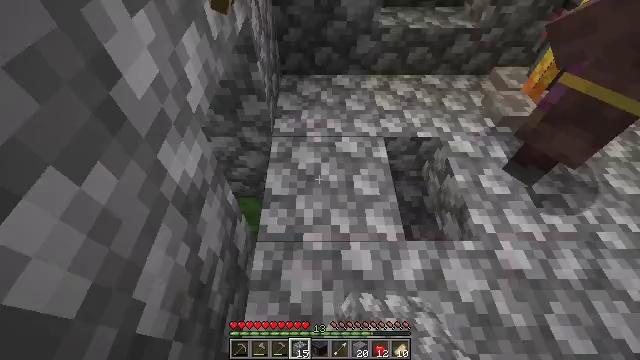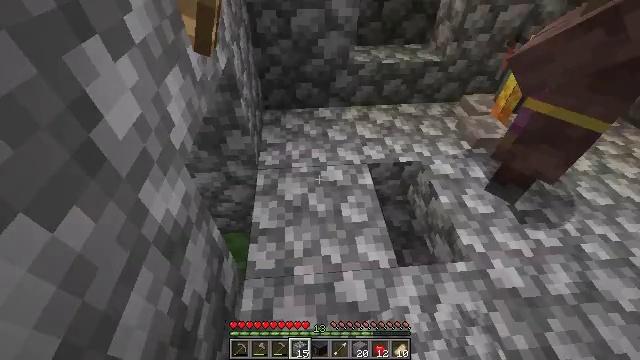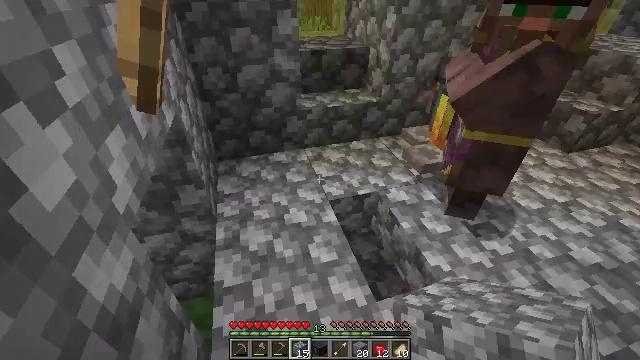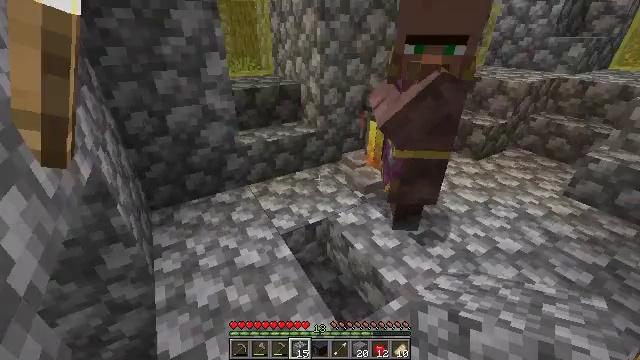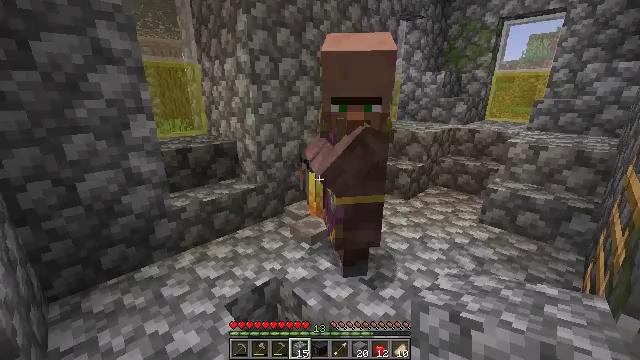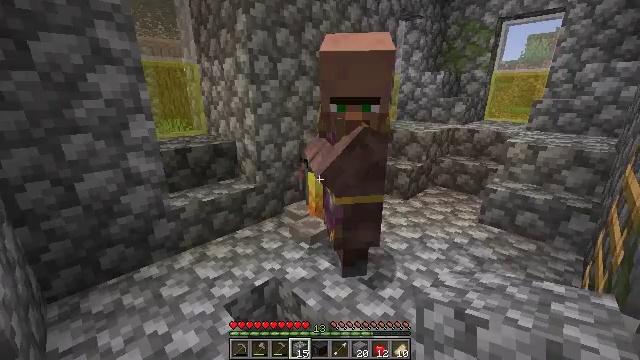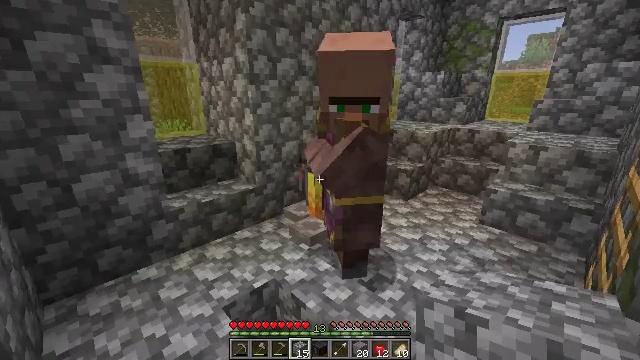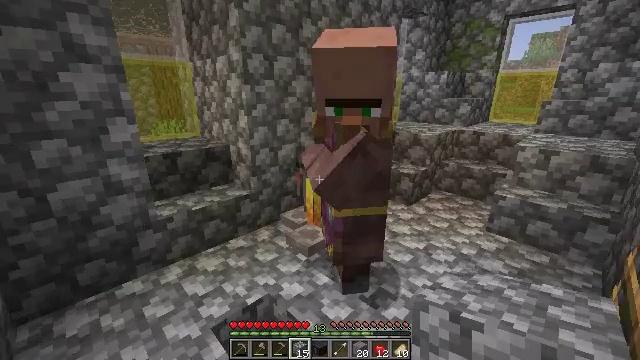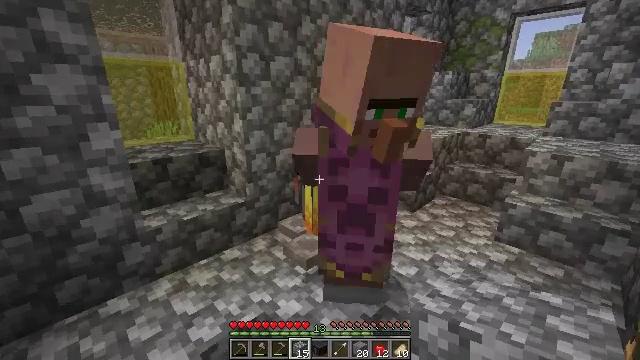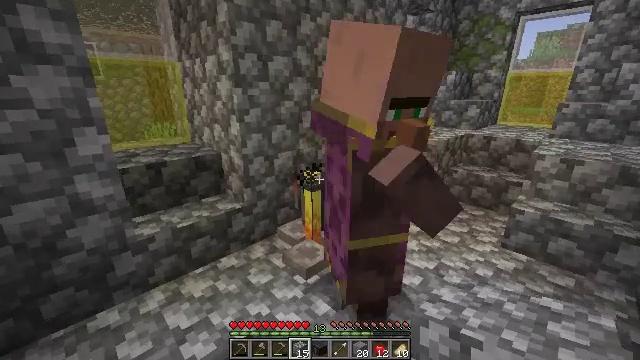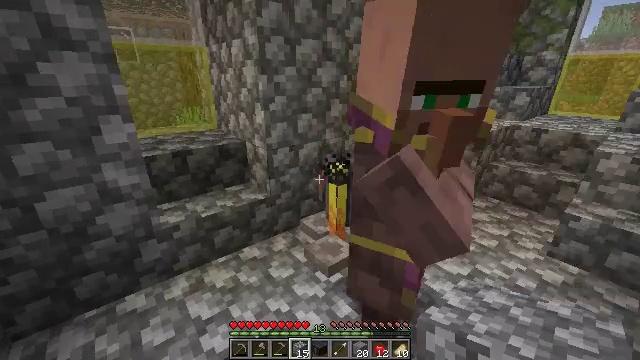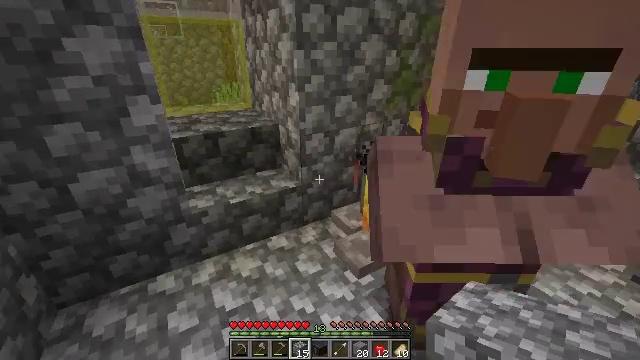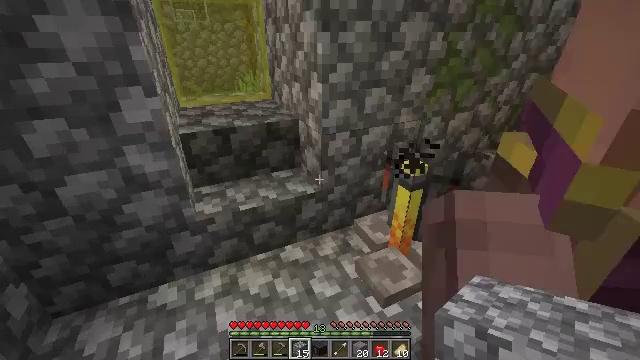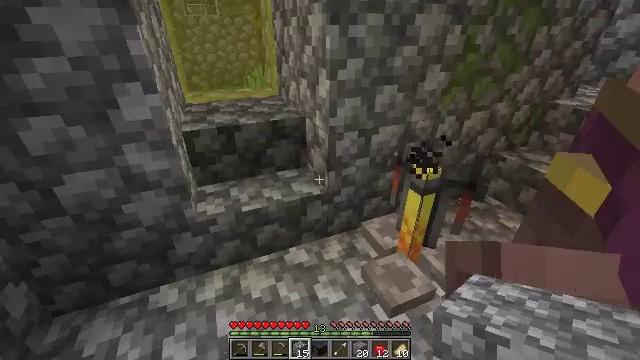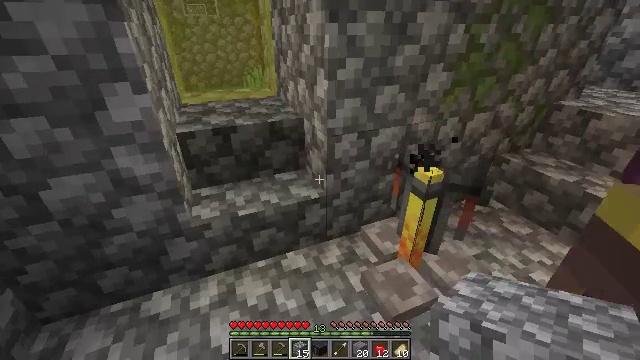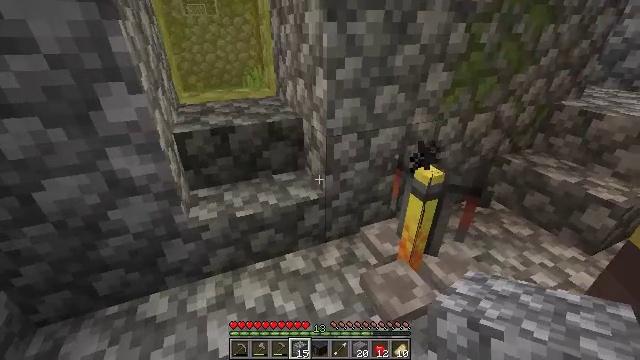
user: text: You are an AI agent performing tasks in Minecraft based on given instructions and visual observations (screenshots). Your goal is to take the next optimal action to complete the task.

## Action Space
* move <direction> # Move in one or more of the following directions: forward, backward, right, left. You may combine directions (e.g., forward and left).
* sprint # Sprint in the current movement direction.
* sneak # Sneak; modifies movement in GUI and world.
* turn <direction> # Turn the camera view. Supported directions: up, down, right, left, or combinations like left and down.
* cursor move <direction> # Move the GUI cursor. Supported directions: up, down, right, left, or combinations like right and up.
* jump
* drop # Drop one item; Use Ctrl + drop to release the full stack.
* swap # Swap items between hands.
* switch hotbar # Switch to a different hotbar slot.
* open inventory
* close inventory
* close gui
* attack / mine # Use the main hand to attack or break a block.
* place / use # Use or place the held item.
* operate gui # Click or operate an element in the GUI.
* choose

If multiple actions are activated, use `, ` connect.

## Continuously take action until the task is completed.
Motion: motion action
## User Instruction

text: Mine the brewing stand from your base.
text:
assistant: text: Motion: turn right and up
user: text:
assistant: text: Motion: turn right and up
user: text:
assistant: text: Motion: turn right and up
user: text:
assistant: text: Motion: turn right and up
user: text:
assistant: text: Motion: no_op
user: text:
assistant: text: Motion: move forward
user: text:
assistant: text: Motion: move forward
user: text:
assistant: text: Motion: move forward
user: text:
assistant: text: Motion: move forward
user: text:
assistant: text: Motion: move forward, turn left and down
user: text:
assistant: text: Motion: move forward, turn left and down
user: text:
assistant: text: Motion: move forward, turn left and down
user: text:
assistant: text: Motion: turn left
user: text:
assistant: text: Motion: no_op
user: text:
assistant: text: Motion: no_op
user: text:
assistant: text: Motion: no_op
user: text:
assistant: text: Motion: switch to hotbar 1
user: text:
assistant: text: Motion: turn right, switch to hotbar 1
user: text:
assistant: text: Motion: turn right, switch to hotbar 1
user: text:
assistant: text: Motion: turn right
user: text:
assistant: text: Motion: turn right
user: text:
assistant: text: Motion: turn right
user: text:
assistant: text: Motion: turn right
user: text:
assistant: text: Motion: turn right
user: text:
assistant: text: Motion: switch to hotbar 2
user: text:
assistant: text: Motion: switch to hotbar 2
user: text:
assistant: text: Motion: switch to hotbar 2
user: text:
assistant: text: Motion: no_op
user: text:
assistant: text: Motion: no_op
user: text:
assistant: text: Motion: no_op